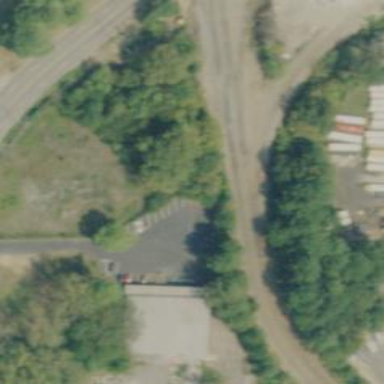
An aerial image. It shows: Railway spur junction.